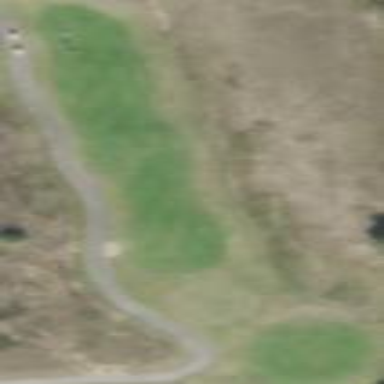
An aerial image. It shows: Area with grass used as rough in golf course.